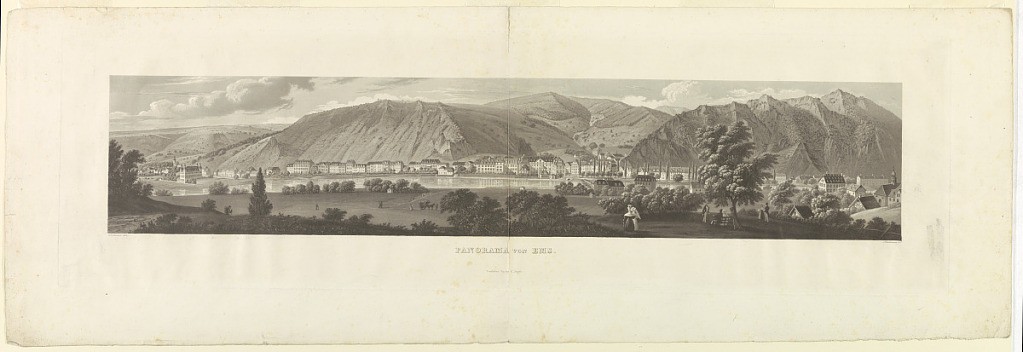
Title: Panoramic View of the City of Ems, Germany
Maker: Johann Hürlimann, Swiss, 1793 - 1850
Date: ca. 1840
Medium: Aquatint on paper
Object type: Print
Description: The city of Ems, nestling in rolling hills, is seen from the opposite bank of the river Lahm. Strollers are seen in the foreground. Inscribed below, center: PANORAMA VON EMS.; lower left: Dielman del.; lower right: Hurlimann Sc.; lower center: Frankfurt a/m. bei C. Jugel